【题型】填空题　【知识点】解析几何　【难度】medium
若 $F$ 为双曲线 $C: \frac{x^2}{4} - \frac{y^2}{5} = 1$ 的左焦点，过原点的直线 $l$ 与双曲线 $C$ 的左、右两支分别交于 $A$、$B$ 两点，则 $\frac{1}{|FA|} - \frac{4}{|FB|}$ 的取值范围是\underline{\quad\quad}。
【解答】

\noindent \textbf{【答案】$\left[-\frac{1}{4},\frac{1}{5}\right]$}

\noindent \textbf{【详解】}
由 $\frac{x^2}{4} - \frac{y^2}{5} = 1$ 得 $a=2$，$b=\sqrt{5}$，$c=3$，
则左焦点 $F_1(-3,0)$，右焦点 $F_2(3,0)$。
因为题中给出 $F$ 为双曲线 $C:\frac{x^2}{4} - \frac{y^2}{5} = 1$ 的左焦点，
则 $|FA| = |F_2A|$，$|FB| = |F_1B|$。
又因为双曲线与过原点的直线都关于原点对称，
所以 $|F_1A| = |F_2B|$，又根据双曲线的定义 $|F_1B| - |F_2B| = 2a$，
所以 $|FA| = |F_1B| - 2a = |FB| - 4$。

设 $|FB| = d$，所以
\[
\frac{1}{|FA|} - \frac{4}{|FB|} = \frac{1}{|FB| - 4} - \frac{4}{|FB|} = \frac{1}{d - 4} - \frac{4}{d},
\]
设 $f(d) = \frac{1}{d - 4} - \frac{4}{d}$，$d \ge 5$，
\[
f'(d) = \frac{-3d^2 - 32d + 64}{d^2 - 4d^2}
\]
令 $f'(d) = 0$ 得 $d = 8$（$d \ge 5$），
所以 $f(d)$ 在 $[5,8)$ 单调递减，在 $(8,+\infty)$ 单调递增，
所以 $f(d)_{\min} = f(8) = \frac{1}{5}$，$f(5) = \frac{1}{1} - \frac{4}{5} = -\frac{1}{4}$，
所以 $f(d)$ 的取值范围为 $\left[-\frac{1}{4},\frac{1}{5}\right]$，
则 $\frac{1}{|FA|} - \frac{4}{|FB|}$ 的取值范围是 $\left[-\frac{1}{4},\frac{1}{5}\right]$。

故答案为：$\left[-\frac{1}{4},\frac{1}{5}\right]$。

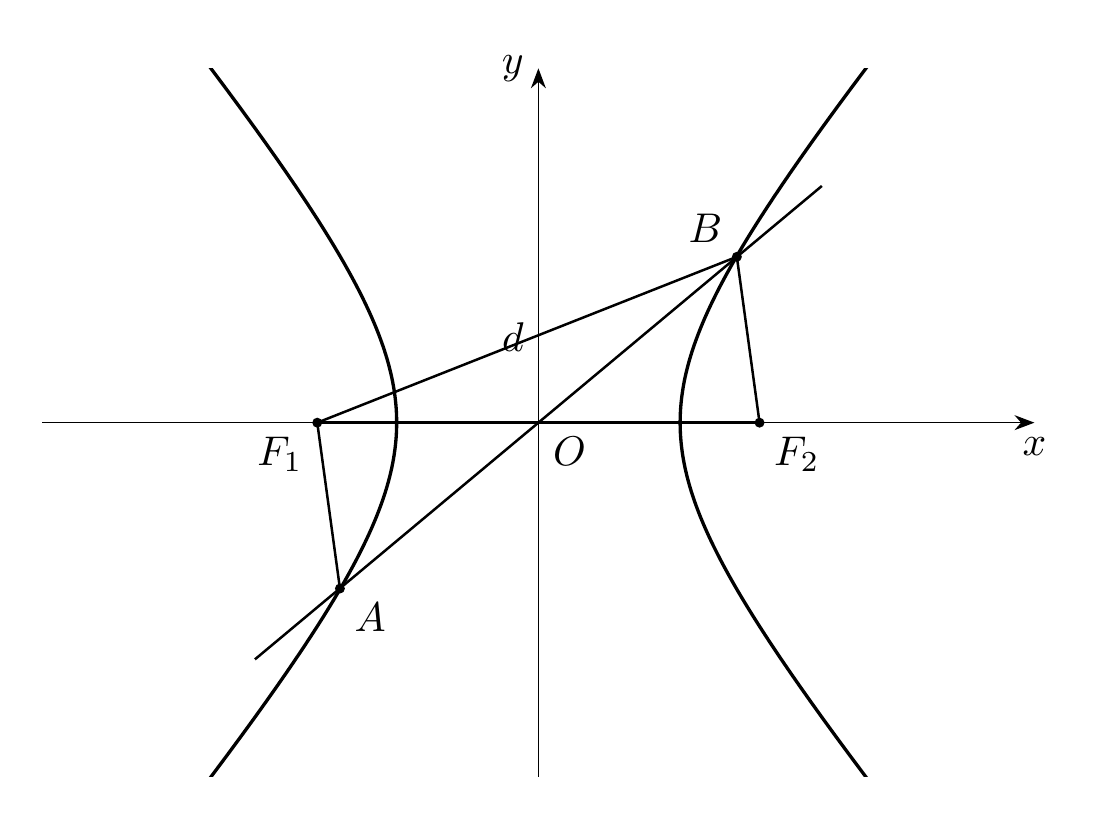